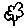
Label: flower